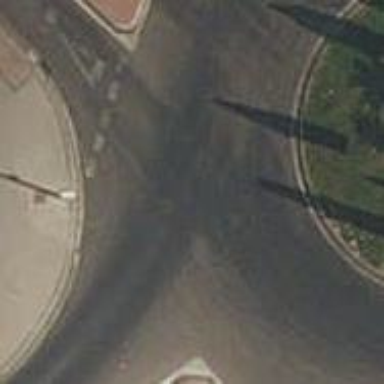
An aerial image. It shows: Residential road that intersects with roundabout.